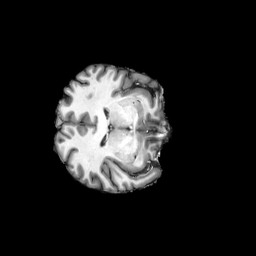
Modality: T1w
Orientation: axial
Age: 58
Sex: male
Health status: ill